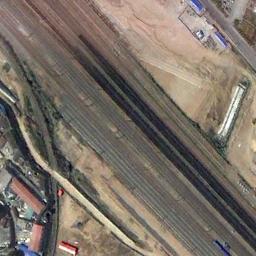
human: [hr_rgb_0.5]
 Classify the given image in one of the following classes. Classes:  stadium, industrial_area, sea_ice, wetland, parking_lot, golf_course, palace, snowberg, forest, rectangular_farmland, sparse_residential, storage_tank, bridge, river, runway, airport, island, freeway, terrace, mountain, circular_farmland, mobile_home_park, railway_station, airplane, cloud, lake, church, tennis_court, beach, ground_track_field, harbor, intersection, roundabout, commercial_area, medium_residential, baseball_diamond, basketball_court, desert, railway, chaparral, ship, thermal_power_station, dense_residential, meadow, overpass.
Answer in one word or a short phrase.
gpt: railway